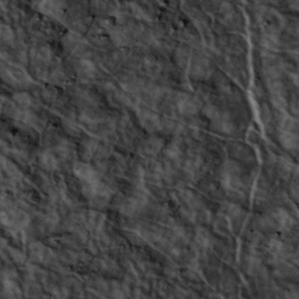
Label: non_frost